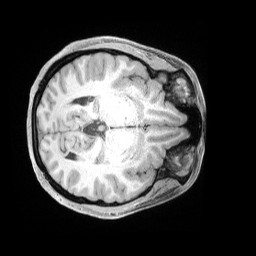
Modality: T1w
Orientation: axial
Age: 34
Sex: female
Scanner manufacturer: siemens
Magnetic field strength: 3 T
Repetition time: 2 s
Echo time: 0.00211 s